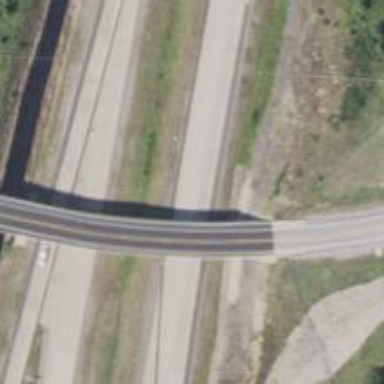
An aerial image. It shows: Tertiary road with bridge.